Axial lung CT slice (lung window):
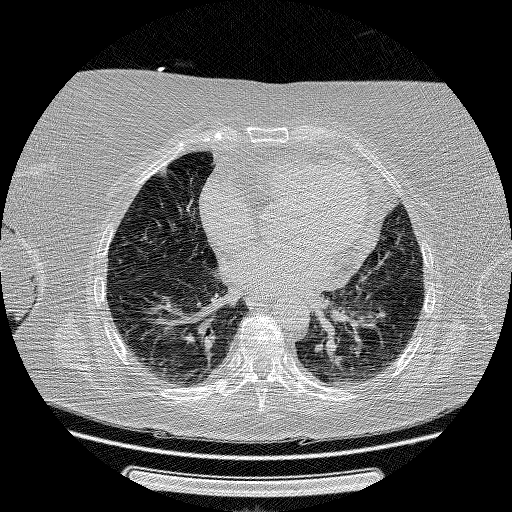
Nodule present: yes
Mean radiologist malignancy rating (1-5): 2.5